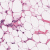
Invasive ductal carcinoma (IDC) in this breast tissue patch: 1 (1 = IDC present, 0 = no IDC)